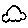
Label: cloud